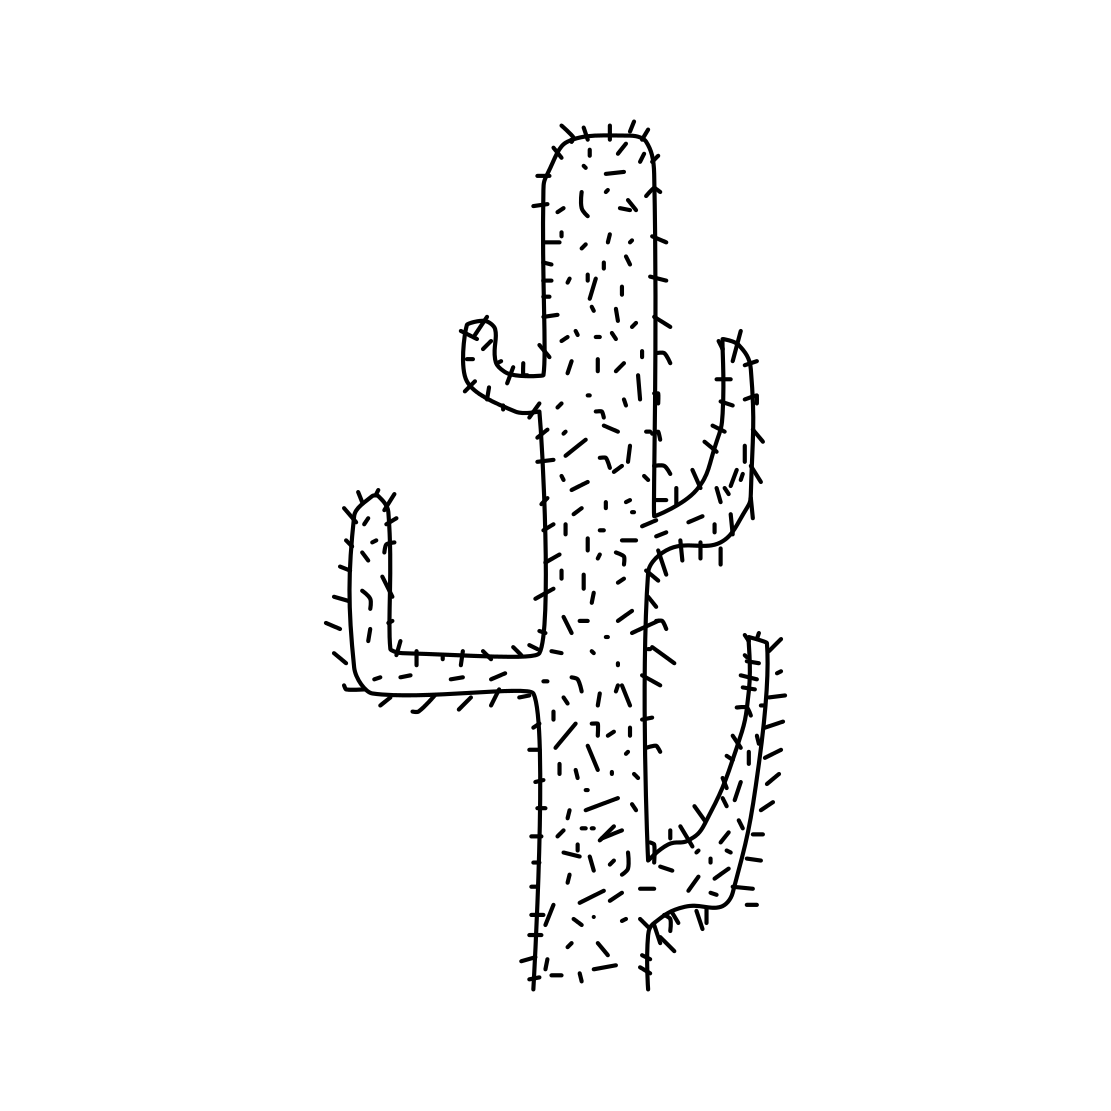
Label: cactus